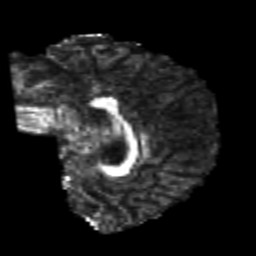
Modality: FA
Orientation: sagittal
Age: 26
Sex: male
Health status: healthy
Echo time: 0.074 s